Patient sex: M
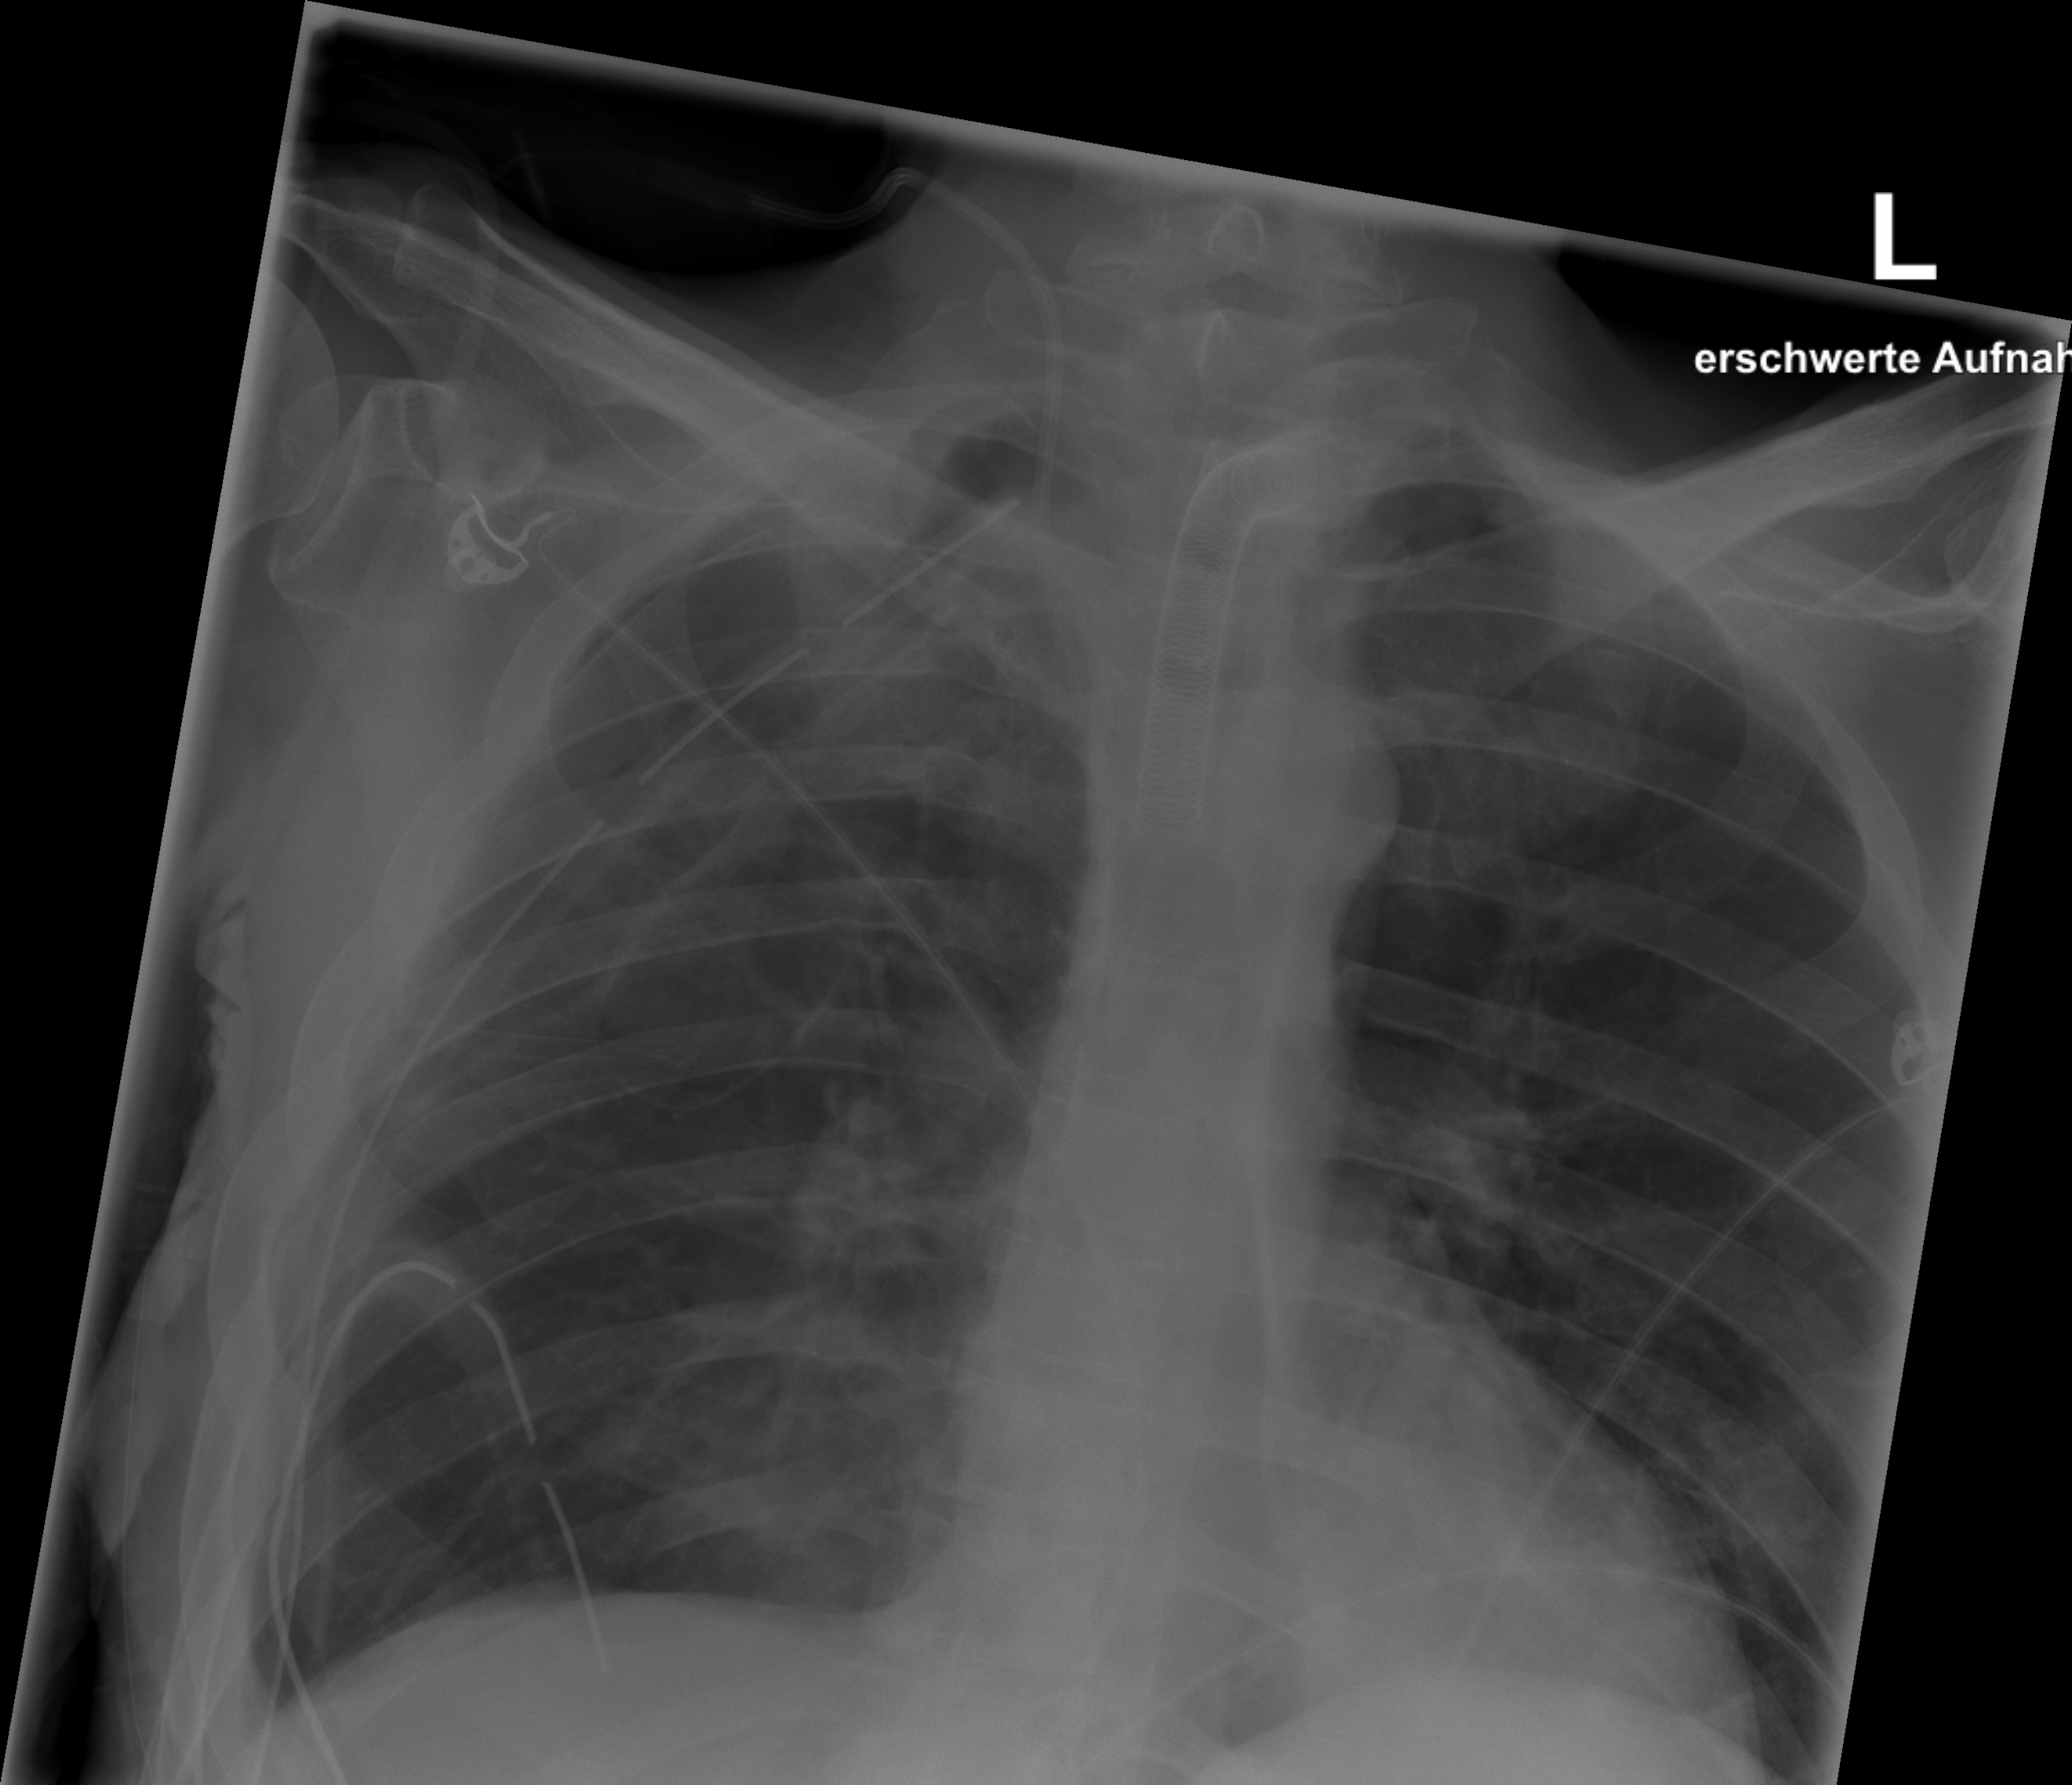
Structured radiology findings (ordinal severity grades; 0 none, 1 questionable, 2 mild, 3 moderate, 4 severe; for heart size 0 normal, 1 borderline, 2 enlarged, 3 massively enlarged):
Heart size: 0
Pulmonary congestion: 0
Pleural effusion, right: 0
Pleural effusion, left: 0
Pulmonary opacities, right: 0
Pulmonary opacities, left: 0
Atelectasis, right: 2
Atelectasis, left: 0